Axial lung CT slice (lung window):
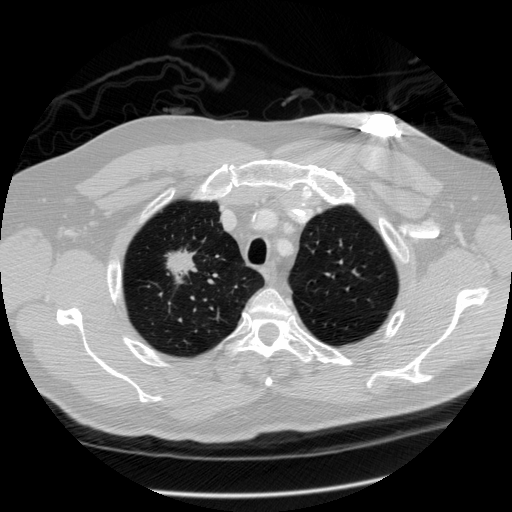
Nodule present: yes
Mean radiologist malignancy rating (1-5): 5